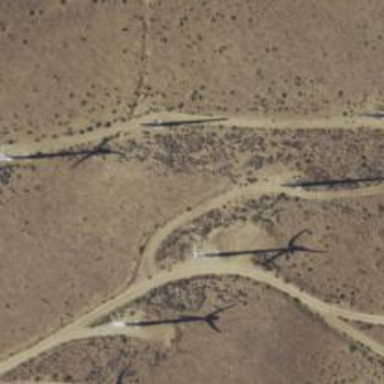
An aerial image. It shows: Wind generator using wind turbines of horizontal axis.